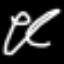
Label: squiggle